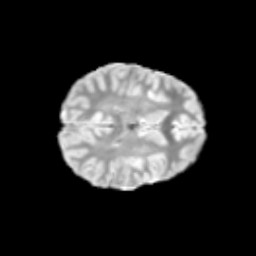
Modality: T2w
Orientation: axial
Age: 10
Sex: female
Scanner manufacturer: siemens
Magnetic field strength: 3 T
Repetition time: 3.8 s
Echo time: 0.07 s